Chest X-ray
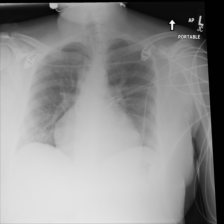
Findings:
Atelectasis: negative
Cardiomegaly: negative
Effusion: negative
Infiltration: negative
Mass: negative
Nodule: negative
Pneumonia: negative
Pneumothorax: negative
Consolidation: negative
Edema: negative
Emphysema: negative
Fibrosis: negative
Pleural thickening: negative
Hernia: negative